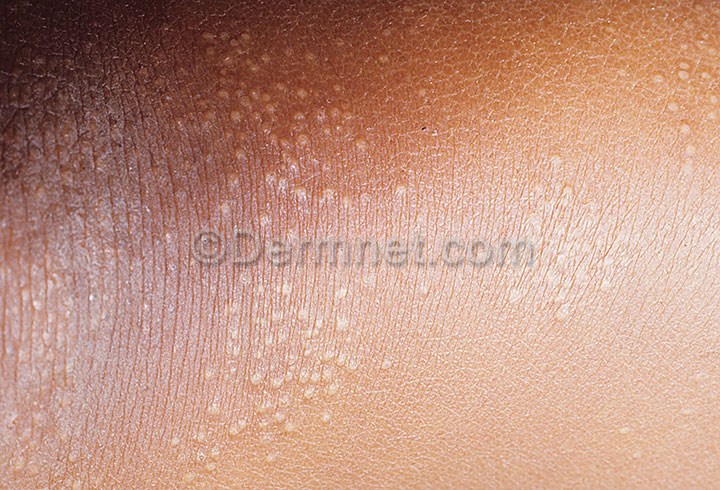
Disease: Psoriasis pictures Lichen Planus and related diseases